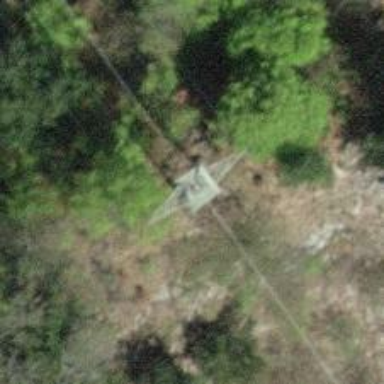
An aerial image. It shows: Power line in the image.